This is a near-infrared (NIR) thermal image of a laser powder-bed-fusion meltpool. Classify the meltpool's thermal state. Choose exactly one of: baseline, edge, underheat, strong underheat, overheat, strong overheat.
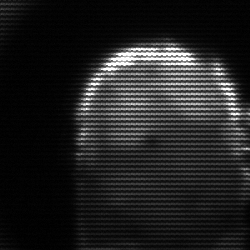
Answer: baseline